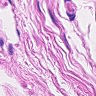
Metastatic tissue present: no